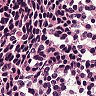
Metastatic tissue present: no